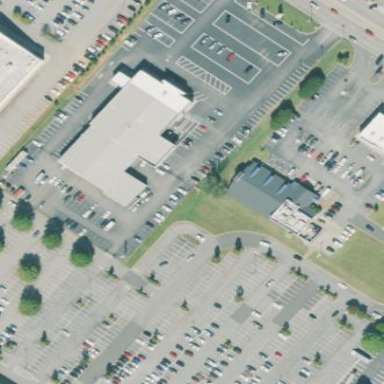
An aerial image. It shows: Retail building with car shop.